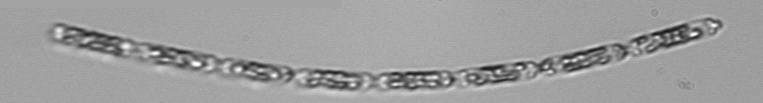
Label: Cerataulina_pelagica